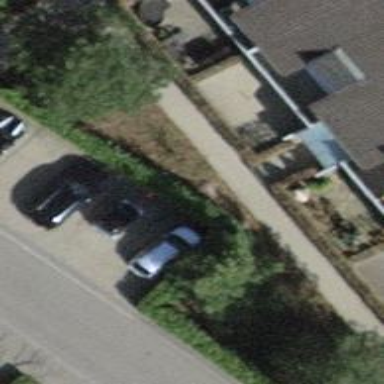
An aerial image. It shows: Hedge with broadleaved semi-evergreen leaves.